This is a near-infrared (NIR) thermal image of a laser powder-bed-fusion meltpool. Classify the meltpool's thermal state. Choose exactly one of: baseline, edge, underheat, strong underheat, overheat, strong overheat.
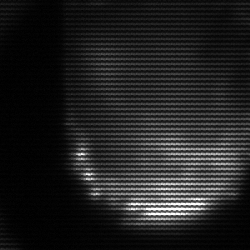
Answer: edge